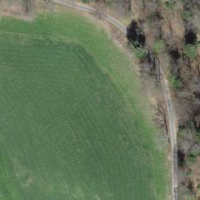
EUNIS habitat code: 25
Species observed at this site:
Melittis melissophyllum